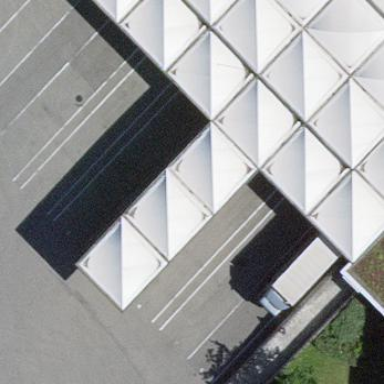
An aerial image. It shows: Parking area with park and ride facility.